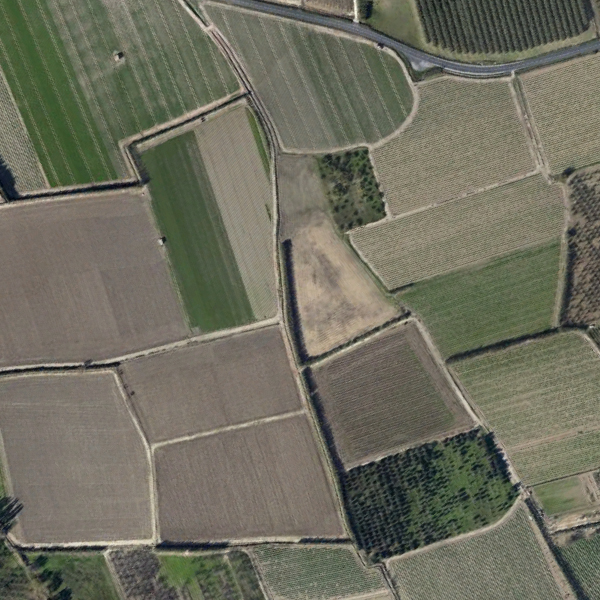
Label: Farmland